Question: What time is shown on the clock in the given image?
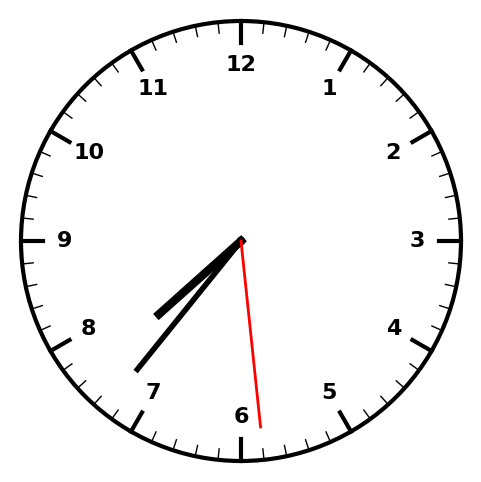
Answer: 07:36:29